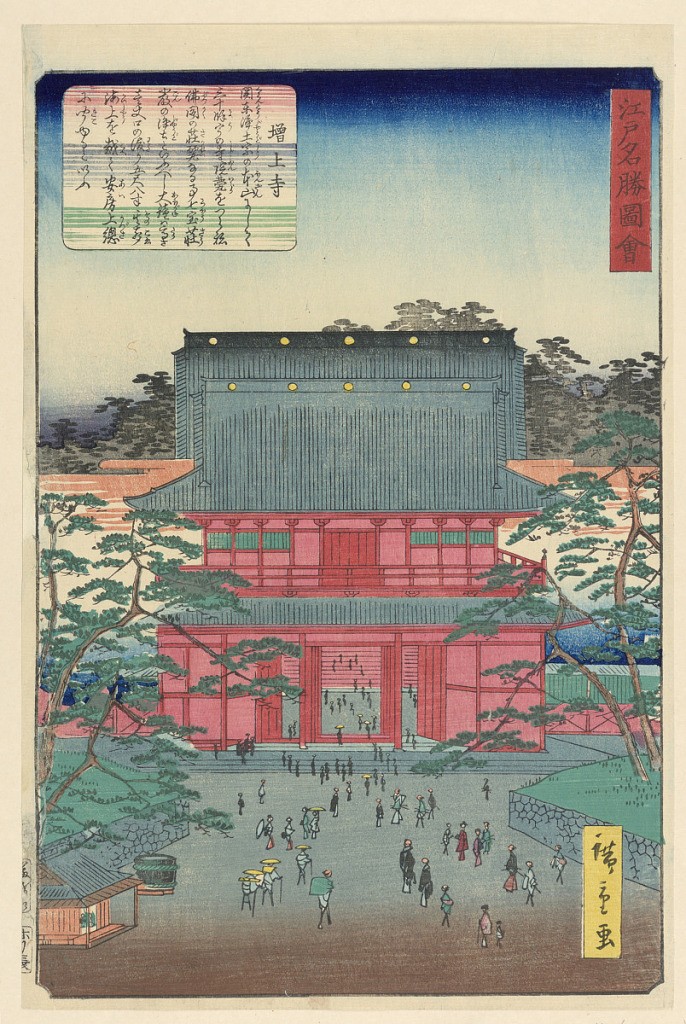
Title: The Great Temple
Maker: Ando Hiroshige, Japanese, 1797–1858
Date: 1797-1858
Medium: Woodblock print in colored ink on paper
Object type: Print
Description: Here we see a large temple. This giant structure in size and color is awestricken as everything else surrounding it appears small and insignificant. Tiny people seem flowing in and out of the building. The peach color clouds on either side of the roof form the illusion of grandeur as if the structure as coming out of the clouds.